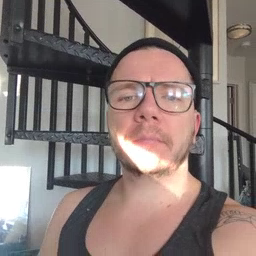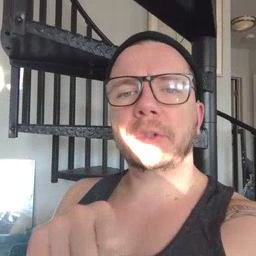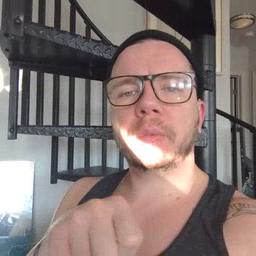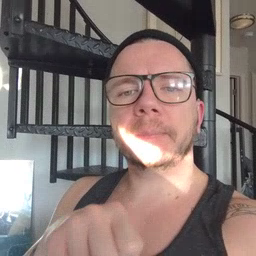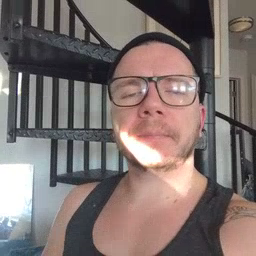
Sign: shoe